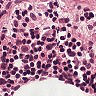
Metastatic tissue present: no